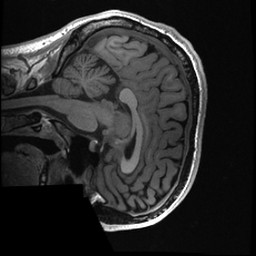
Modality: T1w
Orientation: sagittal